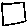
Label: square